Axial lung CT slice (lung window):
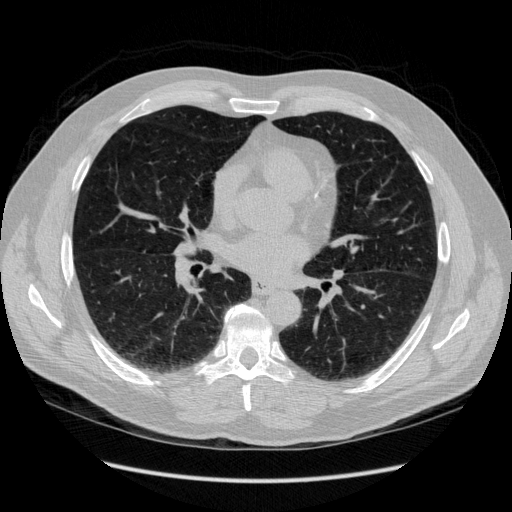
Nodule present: no